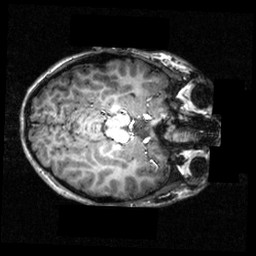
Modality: T1w
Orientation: axial
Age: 18
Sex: female
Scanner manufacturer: siemens
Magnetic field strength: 3.951 T
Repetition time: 1.5 s
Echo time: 0.00335 s